Interaction volume radius: 10 \u00c5
Interaction volume height: 15 \u00c5
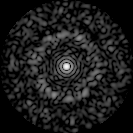
Disorder parameter: 0.8122